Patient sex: M
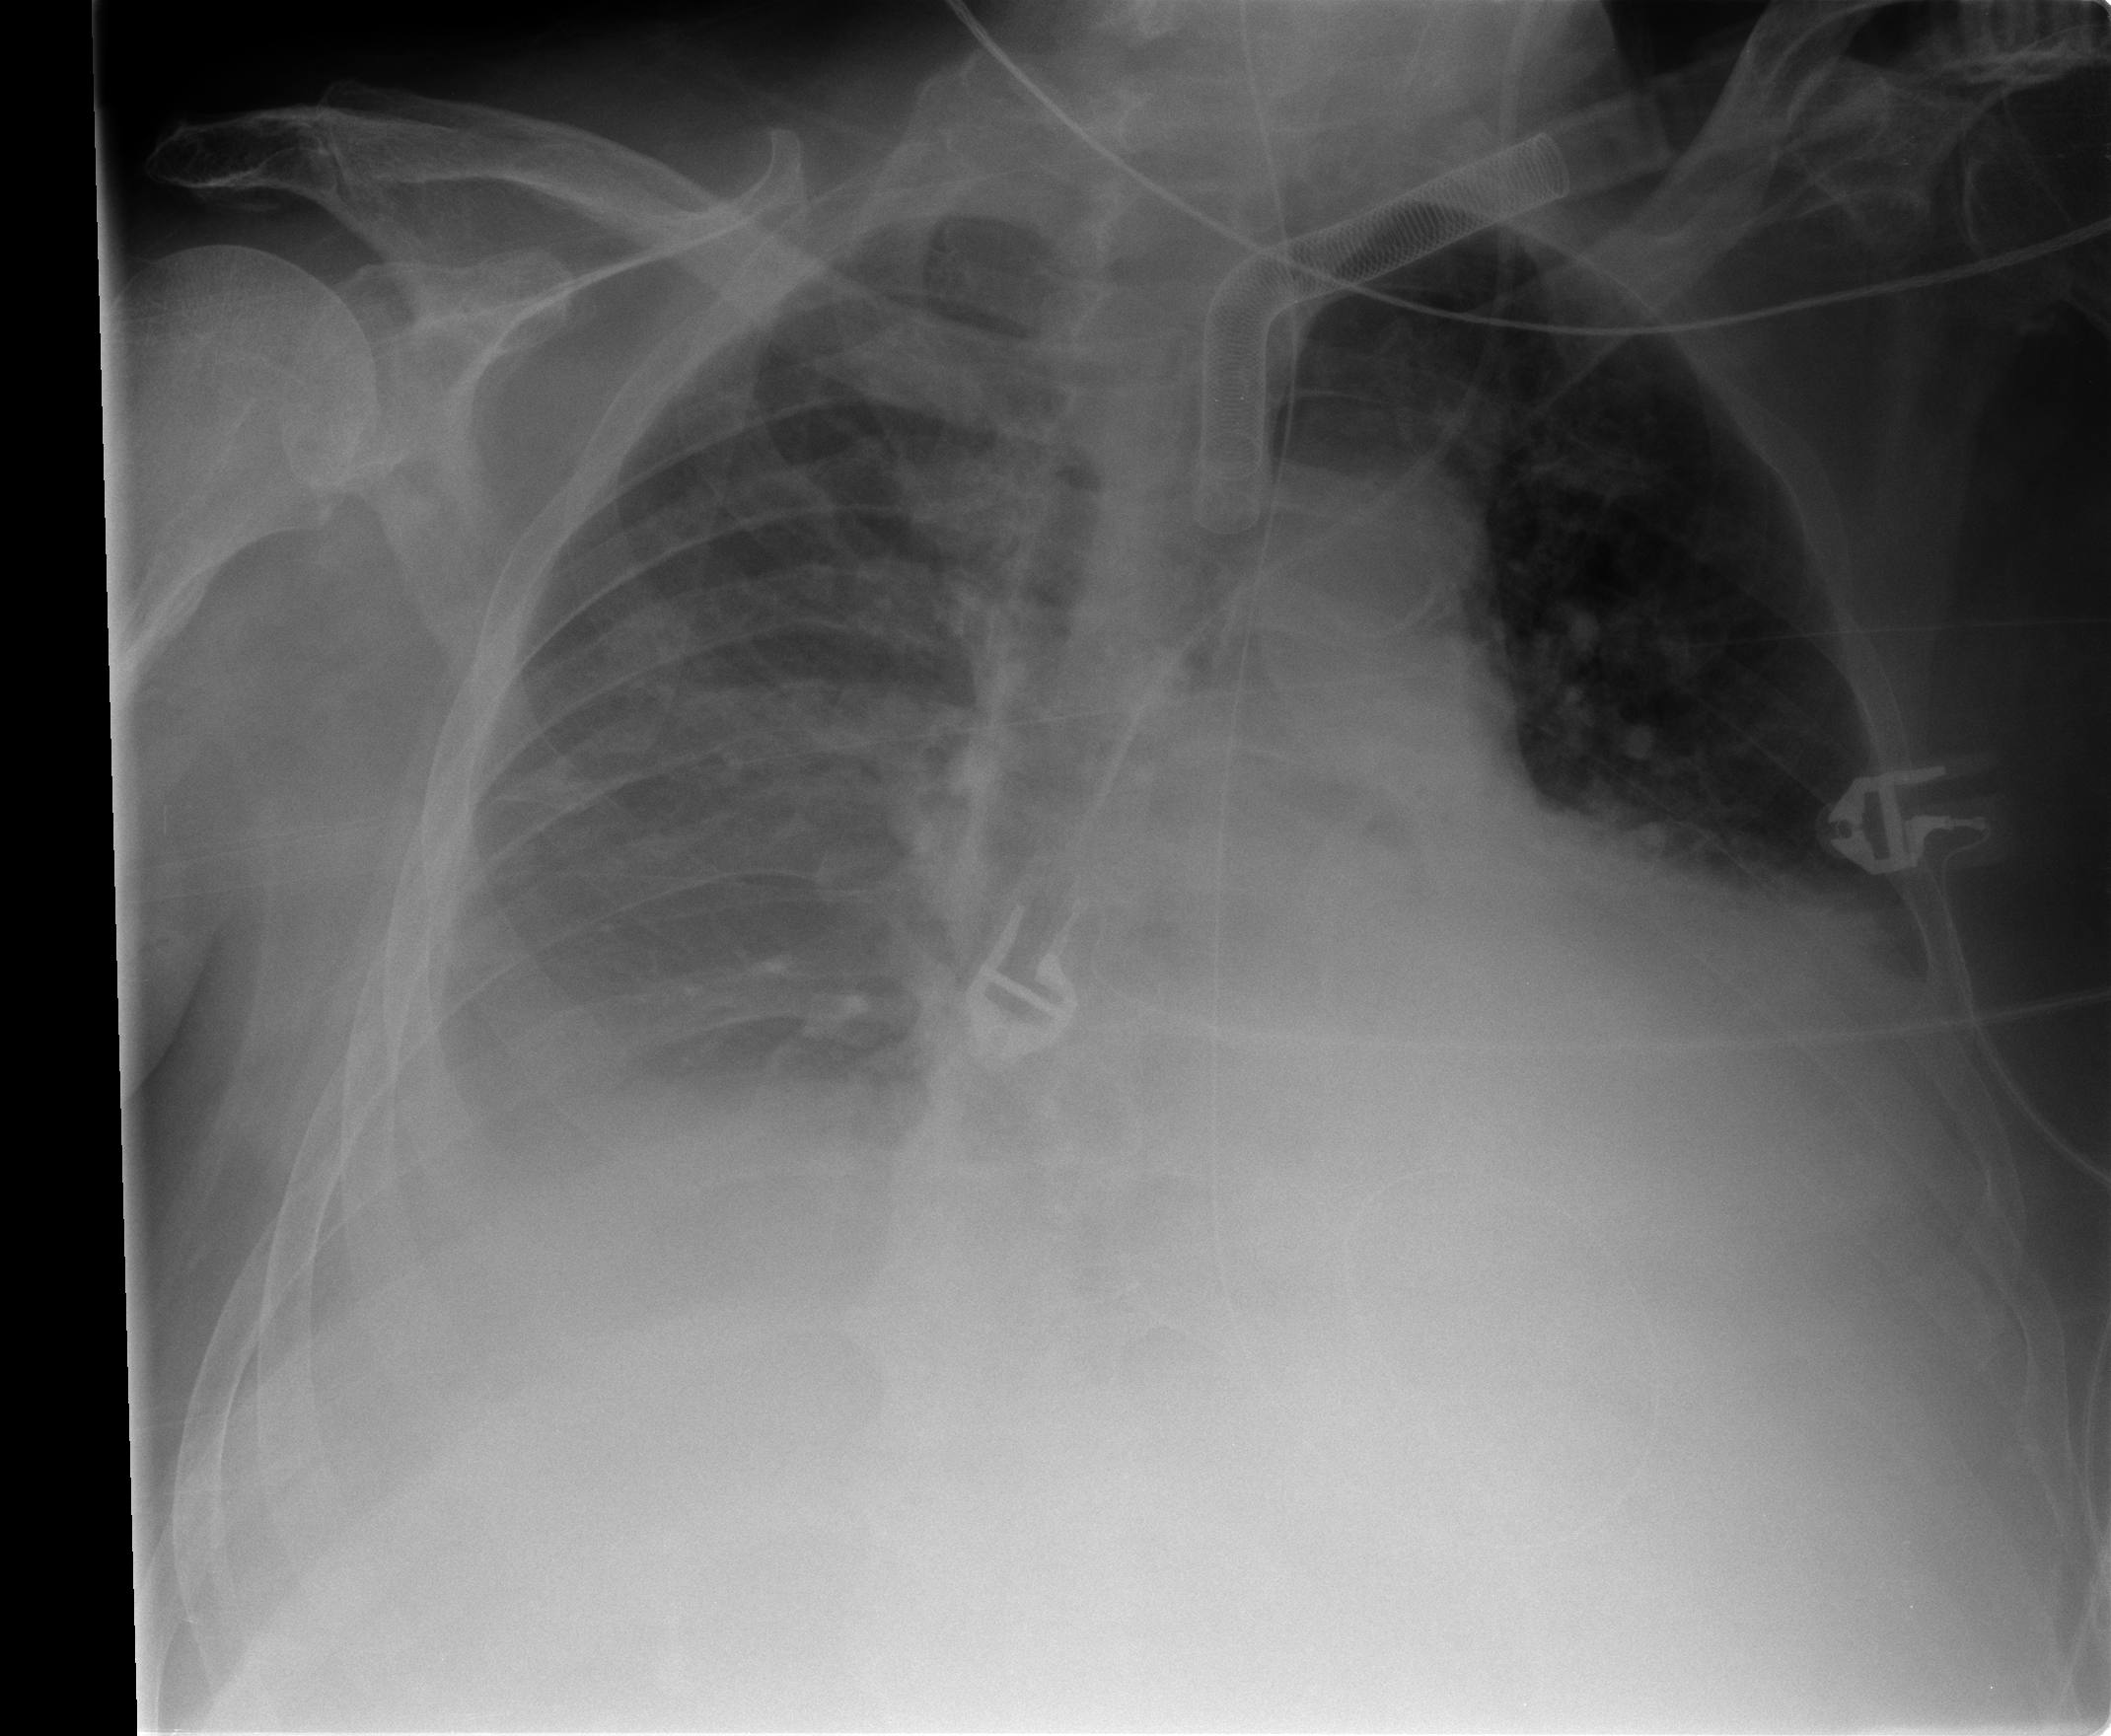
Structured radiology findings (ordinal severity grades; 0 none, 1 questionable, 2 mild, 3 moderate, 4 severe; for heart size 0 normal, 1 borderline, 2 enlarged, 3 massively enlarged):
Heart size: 2
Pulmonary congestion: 1
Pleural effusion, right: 2
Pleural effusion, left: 2
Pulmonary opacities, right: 0
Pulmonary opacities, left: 0
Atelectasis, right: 0
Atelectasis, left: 2